Question: Hi I am new to AngularJS. I startted with <URL>. In tutorail '$http.get' method is invoking a JSON file. In my case I always getting 404 Error. Location of JSON file is also relative with HTML file. But getting the same error always.
Here is my code:
index.html:
'''
<!doctype html>
<html lang="en" ng-app>
<head>
<meta charset="utf-8">
<title>My HTML File</title>
<script src="angular.js"></script>
<script src="controllers.js"></script>
</head>
<body ng-controller="PhoneListCtrl">
Total Number of phones: {{phones.length}}
Search: <input ng-model="query">
Sort by:
<select ng-model="orderProp">
<option value="name">Alphabetical</option>
<option value="age">Newest</option>
</select>
<div>
<ul>
<li ng-repeat="phone in phones | filter:query | orderBy:orderProp">
{{phone.name}}
<p>{{phone.snippet}}</p>
</li>
</ul>
</div>
</body>
</html>
'''
controllers.js
'''
function PhoneListCtrl($scope, $http) {
$http.get('phones.json').success(function(data){
$scope.phones = data;
}).
error(function(data, status, headers, config) {
alert('data = ' + data + ' status = ' + status);
});
}
'''
All the files in same directory(index.html, controllers.js, phones.json). What am I missing here? Why it is throwing 404 Error?
Below is the attached screenshot of browser:

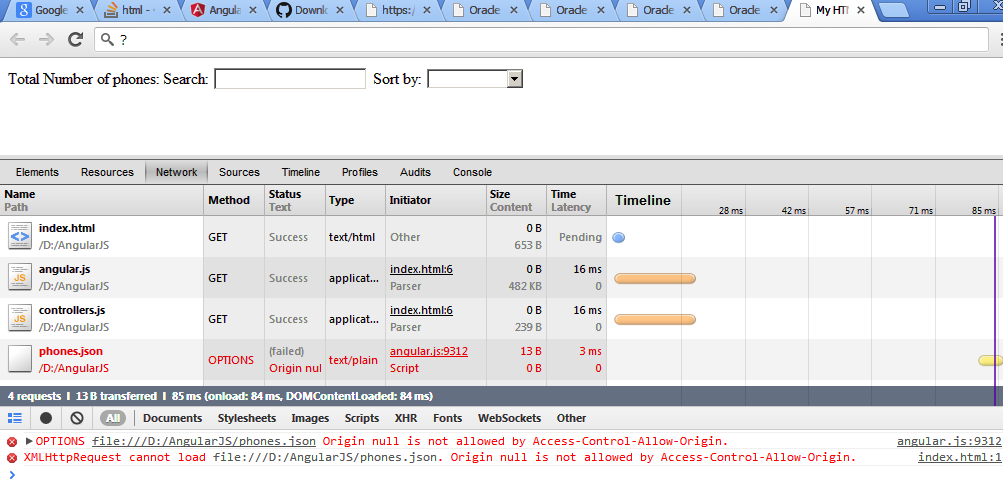
Answer: It does not matter if the files are in the same directory. You need a server to host the files and that respond to the GET, POST PUT and other http requests.
The very first step of the tutorial requests you to set up a server. See the section titled "Working with code" in the <URL>. See the comments / discussions for that step too to get more information on setting up the server.
If nodeJs seems to be too difficult to use, then a simple Python server will also do. You could also use Apache / WAMP / XAMP server as well.
Without having a server set up, you cannot work on building the application described in the tutorial since the http requests will fail - the 404 error is thus obvious.